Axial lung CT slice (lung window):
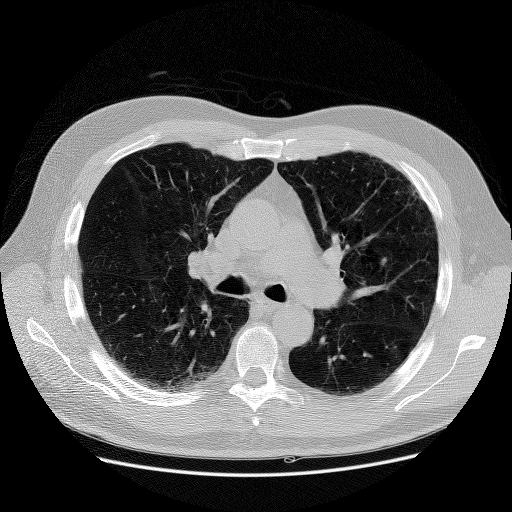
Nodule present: no